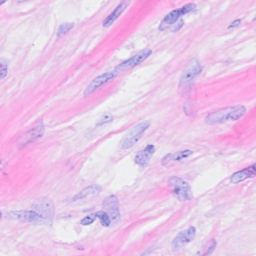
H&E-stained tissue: Breast